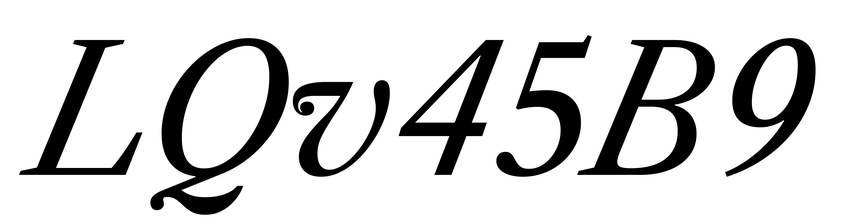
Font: LibreCaslonText-Italic_Italic